Question: I never have any luck with CSS. I have a dialog which is displayed when the user clicks a button. In this div there is an image, and 2 other divs (containing more elements).
It should all look like the following.

The second columns which contained "Applied Filters" should be on the right of the image, and span the width between the end of the image, and the end of the main container. But instead, it has gone under the image.
<URL>
Here is the HTML:
'''
<div class="filter_dialog">
<img src="data/images/20140206/0/emma-watson-hot-43.jpg" width="550px" />
<div class="applied_filters">
<p>Applied Filters</p>
</div>
<div class="filters">dsadsa</div>
</div>
'''
CSS:
'''
.filter_dialog {
background-color:#333333;
border:solid 1px #666666;
display:inline-block;
margin:0 auto;
border-radius:15px;
}
.filter_dialog img {
border-radius:15px 15px 0px 0px;
float:left;
}
.applied_filters {
float:left;
background-color:#1a1a1a;
width:100%;
}
.filters {
background-color:#1a1a1a;
height:8em;
width:100%;
border-radius:0px 0px 15px 15px;
display:inline-block;
}
'''
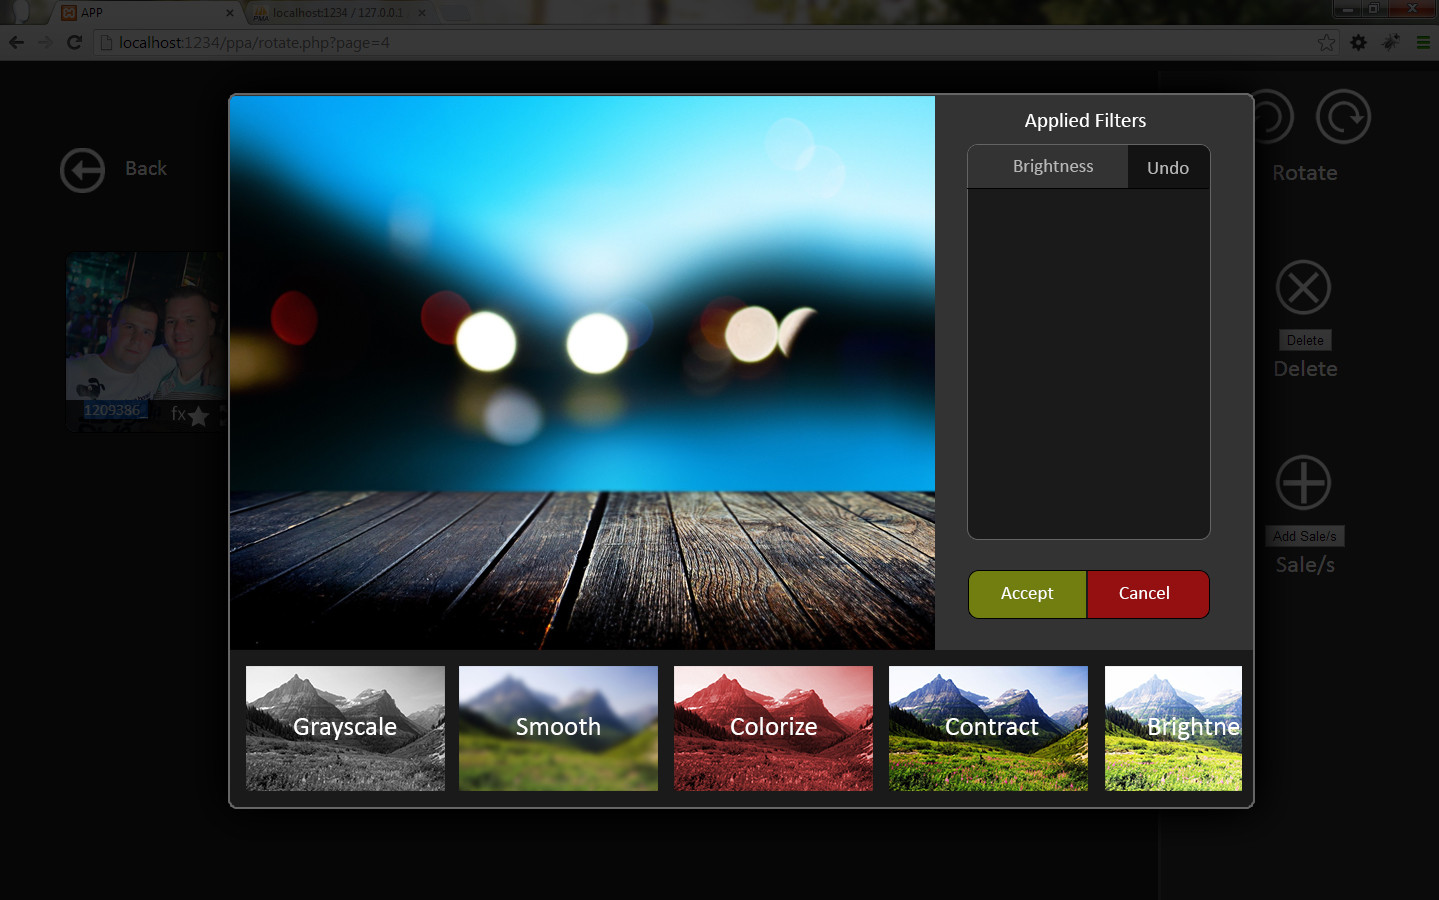
Answer: You'll need to set a fixed width on the two filters divs. I'd suggest wrapping them in one 'div' with the fixed width, set to 'float: right', and then float the image left.